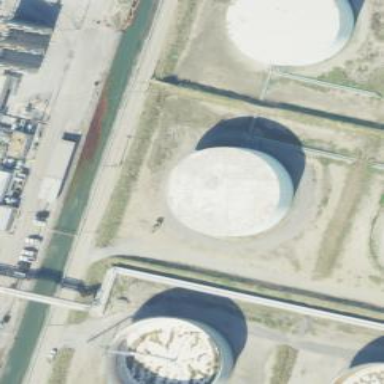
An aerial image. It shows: Storage tank that is man-made.